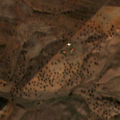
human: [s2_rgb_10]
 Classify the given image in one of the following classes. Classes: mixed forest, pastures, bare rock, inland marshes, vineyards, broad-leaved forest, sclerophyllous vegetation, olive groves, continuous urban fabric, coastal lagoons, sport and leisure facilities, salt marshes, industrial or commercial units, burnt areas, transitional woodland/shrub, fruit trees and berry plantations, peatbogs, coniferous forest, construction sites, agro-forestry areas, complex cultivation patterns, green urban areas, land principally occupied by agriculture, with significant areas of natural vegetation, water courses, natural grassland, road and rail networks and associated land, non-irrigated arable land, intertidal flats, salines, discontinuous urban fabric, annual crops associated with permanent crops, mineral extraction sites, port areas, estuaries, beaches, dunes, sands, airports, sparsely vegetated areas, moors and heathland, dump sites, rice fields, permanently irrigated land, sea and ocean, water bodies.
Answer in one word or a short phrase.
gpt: non-irrigated arable land, permanently irrigated land, agro-forestry areas, transitional woodland/shrub